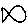
Label: fish